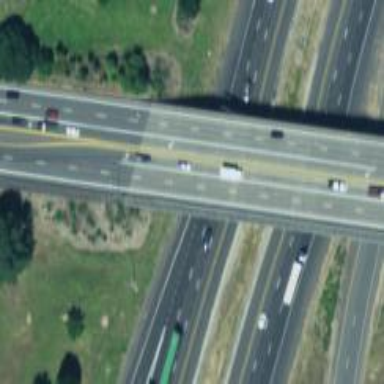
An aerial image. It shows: Primary highway with bridge. The sidewalk is on the left side.